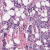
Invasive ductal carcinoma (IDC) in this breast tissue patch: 1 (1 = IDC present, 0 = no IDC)